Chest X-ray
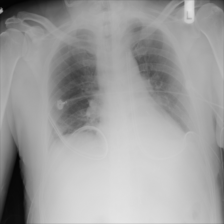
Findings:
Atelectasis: negative
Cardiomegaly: negative
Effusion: negative
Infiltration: negative
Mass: negative
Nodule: negative
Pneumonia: negative
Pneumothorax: negative
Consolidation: negative
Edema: negative
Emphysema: negative
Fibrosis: negative
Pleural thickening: negative
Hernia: negative